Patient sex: M
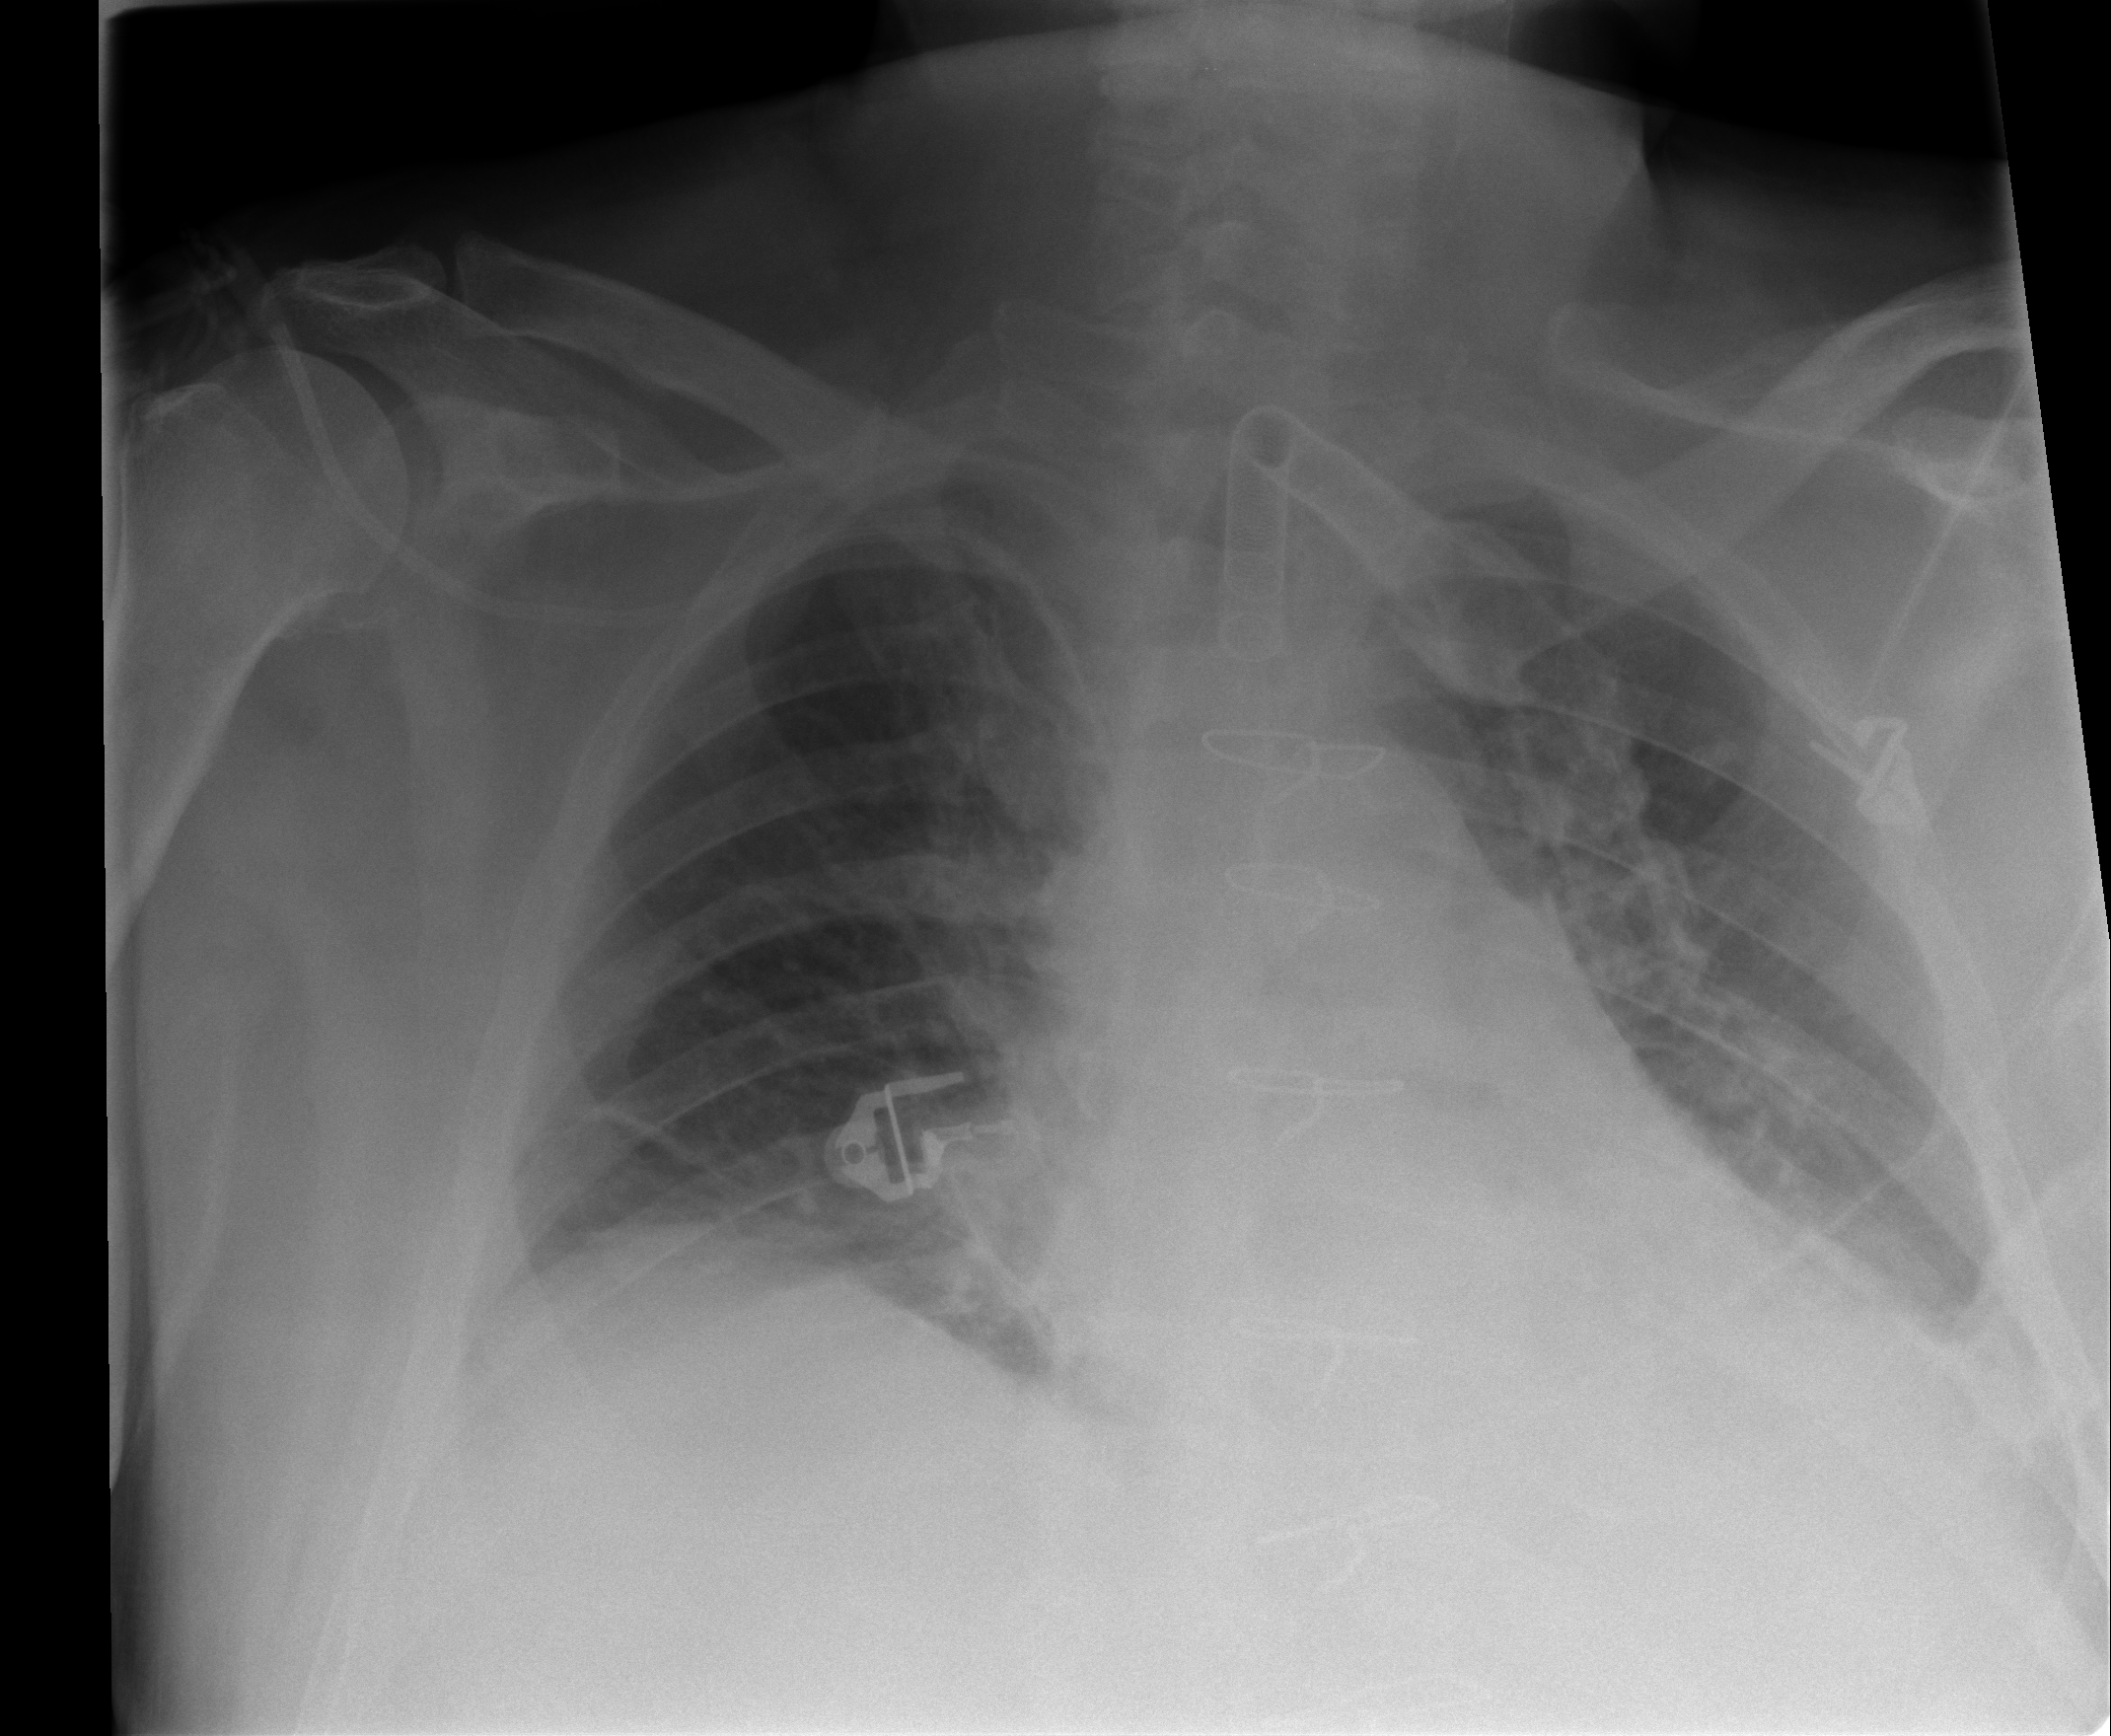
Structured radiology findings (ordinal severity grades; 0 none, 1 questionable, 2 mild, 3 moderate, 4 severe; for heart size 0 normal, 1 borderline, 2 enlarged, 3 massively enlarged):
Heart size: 2
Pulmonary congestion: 1
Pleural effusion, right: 1
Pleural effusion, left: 1
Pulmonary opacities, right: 0
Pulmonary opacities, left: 0
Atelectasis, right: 2
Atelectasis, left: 2